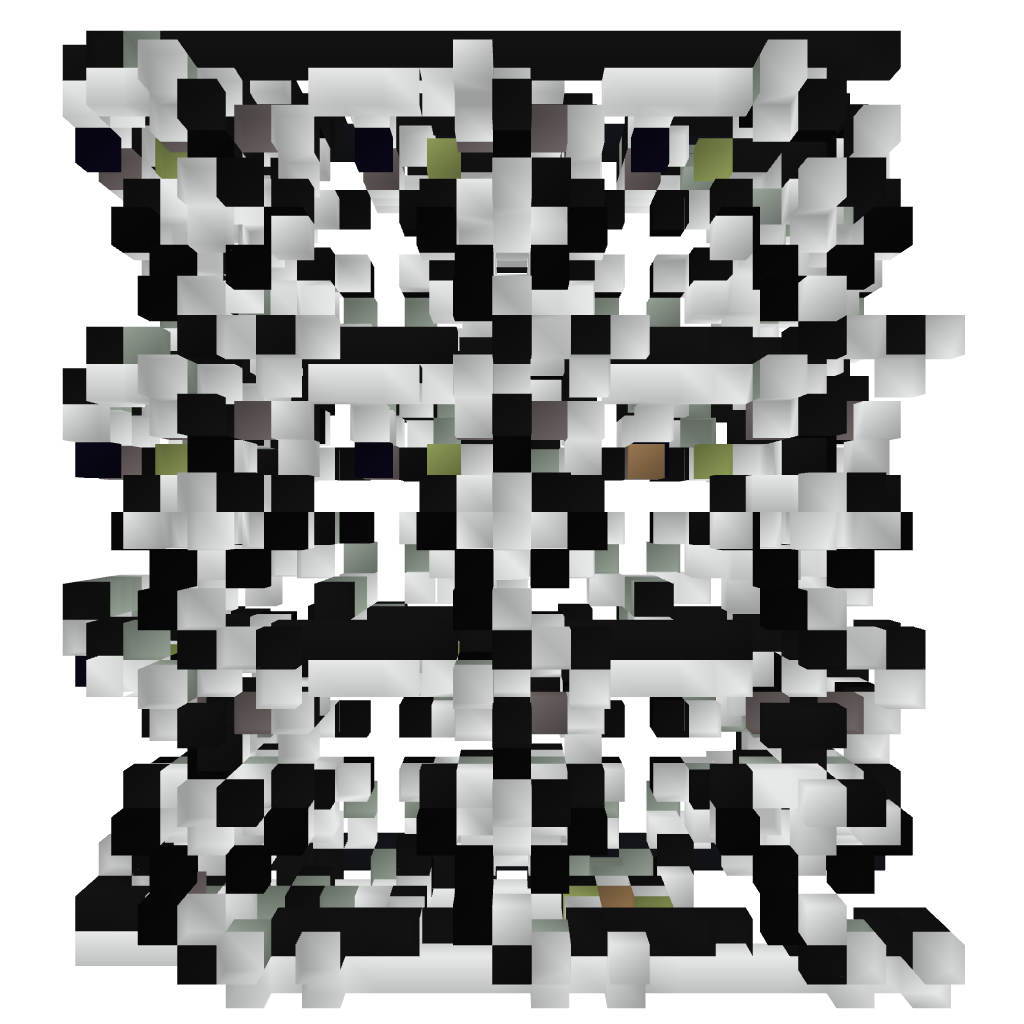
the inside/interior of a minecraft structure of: Compact Tic-Tac-Toe  -  Designed for Flying / Creative